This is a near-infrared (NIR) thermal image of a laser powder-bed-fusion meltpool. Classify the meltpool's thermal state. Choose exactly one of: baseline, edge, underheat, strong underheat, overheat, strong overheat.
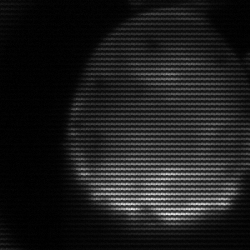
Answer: edge